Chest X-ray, AP view. Patient: 20 years old, sex M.
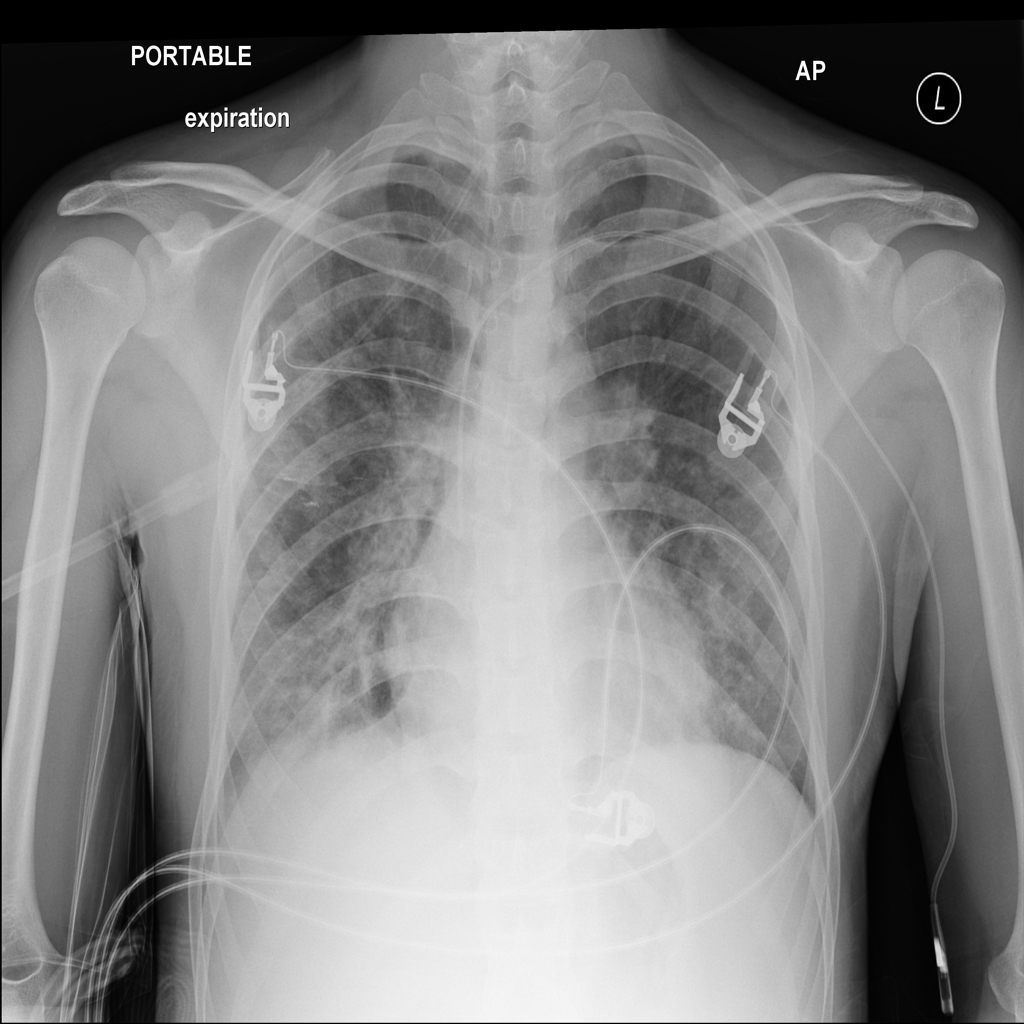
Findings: Infiltration